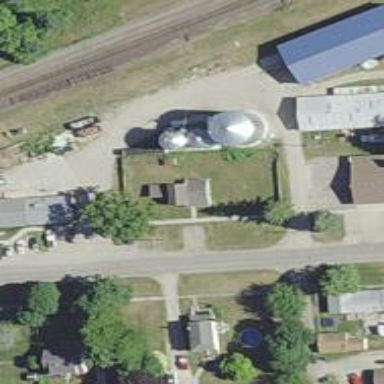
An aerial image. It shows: Silo.